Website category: university
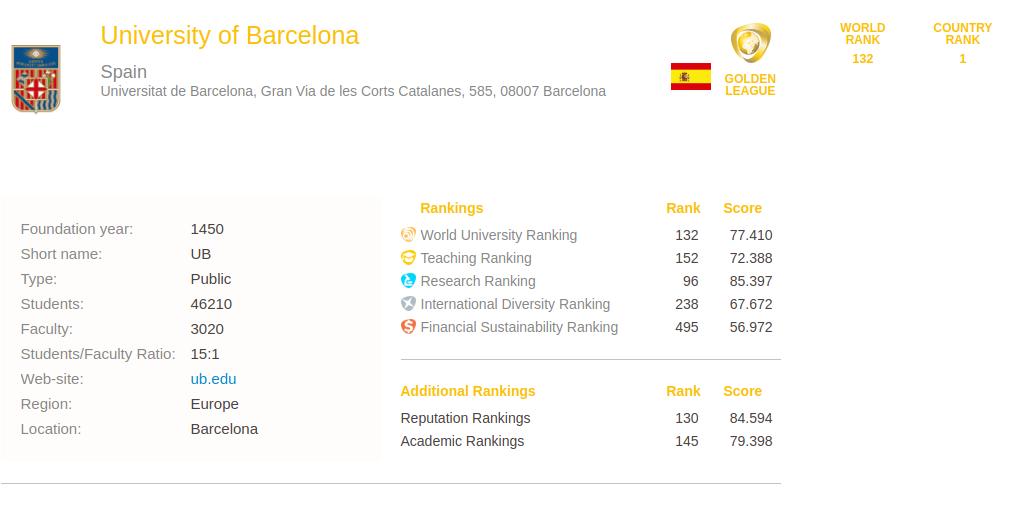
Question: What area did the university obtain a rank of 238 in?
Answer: International Diversity Ranking

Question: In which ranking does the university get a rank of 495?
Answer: Financial Sustainability Ranking

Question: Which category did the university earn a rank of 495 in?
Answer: Financial Sustainability Ranking

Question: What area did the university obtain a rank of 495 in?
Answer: Financial Sustainability Ranking

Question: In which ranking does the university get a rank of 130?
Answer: Reputation Rankings

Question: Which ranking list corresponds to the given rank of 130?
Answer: Reputation Rankings

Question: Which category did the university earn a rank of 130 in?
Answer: Reputation Rankings

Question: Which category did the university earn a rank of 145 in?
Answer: Academic Rankings

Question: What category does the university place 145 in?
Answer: Academic Rankings

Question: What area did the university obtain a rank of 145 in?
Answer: Academic Rankings

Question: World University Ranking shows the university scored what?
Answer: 77.410

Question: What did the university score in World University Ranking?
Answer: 77.410

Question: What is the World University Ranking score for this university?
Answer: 77.410

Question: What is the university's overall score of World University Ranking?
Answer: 77.410

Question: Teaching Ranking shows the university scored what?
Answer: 72.388

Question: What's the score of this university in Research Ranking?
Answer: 85.397

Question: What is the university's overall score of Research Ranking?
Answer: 85.397

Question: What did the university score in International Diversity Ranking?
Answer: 67.672

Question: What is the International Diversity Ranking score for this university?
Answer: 67.672

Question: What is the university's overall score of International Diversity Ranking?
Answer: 67.672

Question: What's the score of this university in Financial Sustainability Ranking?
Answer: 56.972

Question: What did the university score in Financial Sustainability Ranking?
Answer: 56.972

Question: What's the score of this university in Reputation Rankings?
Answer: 84.594

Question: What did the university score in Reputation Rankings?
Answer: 84.594

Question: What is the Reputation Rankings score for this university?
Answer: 84.594

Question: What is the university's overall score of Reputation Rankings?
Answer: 84.594

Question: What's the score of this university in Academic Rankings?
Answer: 79.398

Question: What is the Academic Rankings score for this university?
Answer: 79.398

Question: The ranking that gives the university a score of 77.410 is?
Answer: World University Ranking

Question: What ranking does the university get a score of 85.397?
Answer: Research Ranking

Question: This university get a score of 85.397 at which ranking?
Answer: Research Ranking

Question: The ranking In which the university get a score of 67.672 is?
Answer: International Diversity Ranking

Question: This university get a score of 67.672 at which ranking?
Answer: International Diversity Ranking

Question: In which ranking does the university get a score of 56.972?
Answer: Financial Sustainability Ranking

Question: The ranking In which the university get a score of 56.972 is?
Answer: Financial Sustainability Ranking

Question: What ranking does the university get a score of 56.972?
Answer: Financial Sustainability Ranking

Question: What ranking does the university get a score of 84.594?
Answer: Reputation Rankings

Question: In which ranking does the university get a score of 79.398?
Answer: Academic Rankings

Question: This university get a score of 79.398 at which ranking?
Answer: Academic Rankings